Question: I just tried Play framework and I run sample application using template <URL>.
The index page of the application consists of a "Name" textbox and a submit button. If I click the submit button, it will store the "Name" value of the textbox into "Person" table (the database is using H2). However the "Name" value was failed to be sent to the controller. It returned as null value in controller.

Person.java
'''
@Entity
public class Person extends Model {
@Id
public String id;
public String name;
}
'''
index.scala.html
'''
@()
@main("Welcome to Play") {
<script type='text/javascript' src='@routes.Assets.at("javascripts/index.js")'></script>
<ul id="persons"></ul>
<form method="POST" action="@routes.Application.addPerson()">
<input type="text" name="name" />
<button>Add Person</button>
</form>
}
'''
Application.java
'''
public class Application extends Controller {
public static Result index() {
return ok(index.render());
}
public static Result addPerson() {
//The person.name is null here
Person person = Form.form(Person.class).bindFromRequest().get();
person.save();
return redirect(routes.Application.index());
}
...
}
'''
In controller, the function addPerson is called when "Add Person" button is clicked. The 'person' object is returned from 'Form.form(Person.class).bindFromRequest().get();'. The problem is the 'name' property from the returned 'person' object is null.
Anyone know what's wrong with the code?
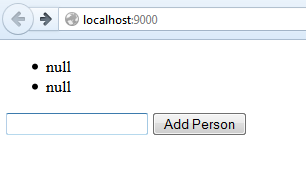
Answer: Just found out this <URL>.
It turned out that Eclipse's automatic build interferes with the bytecode generation.
So this is what I did to clean up the mess:
- - - -